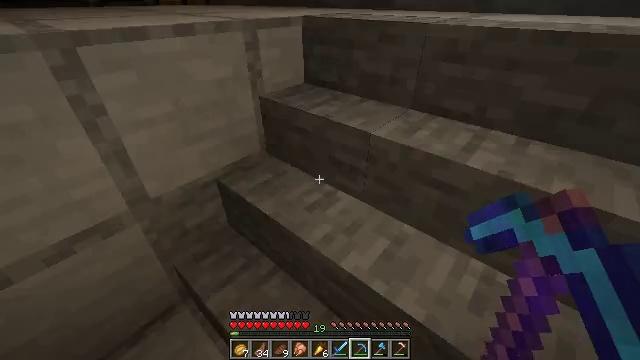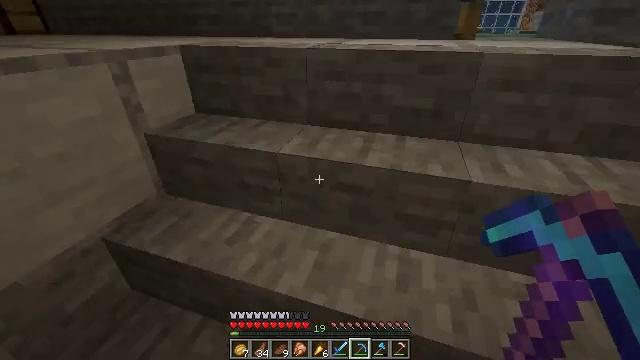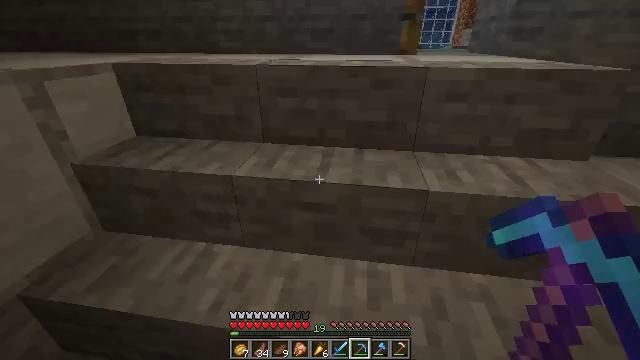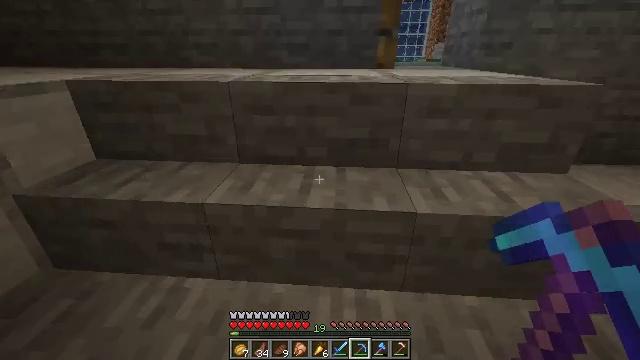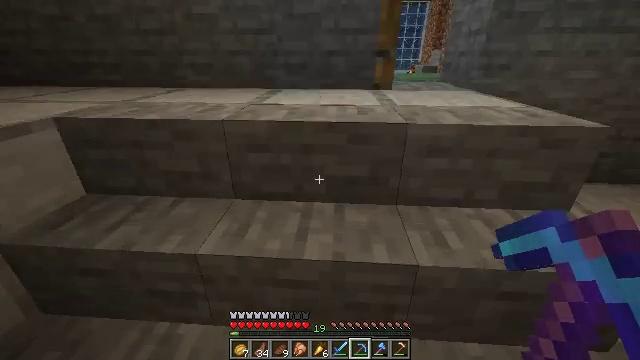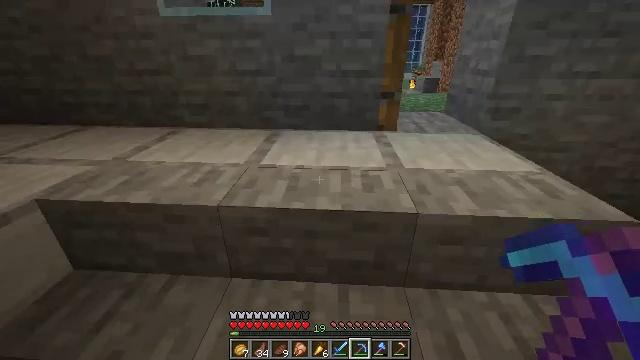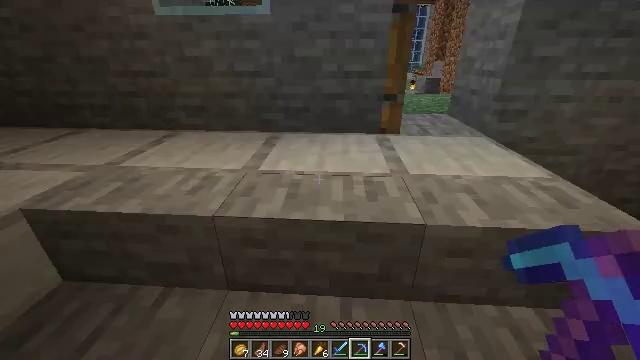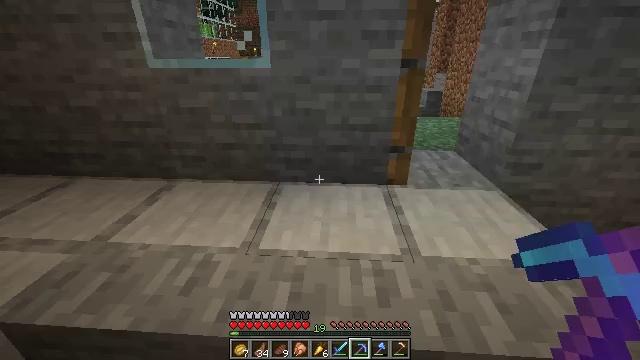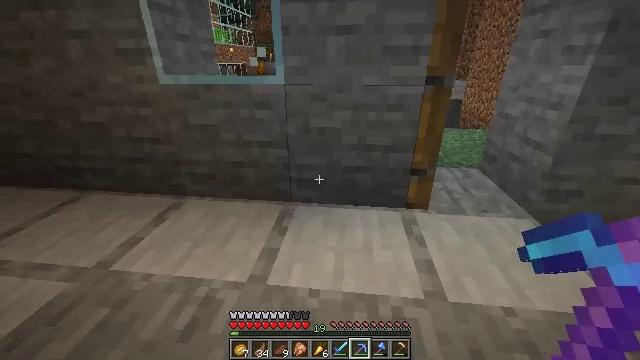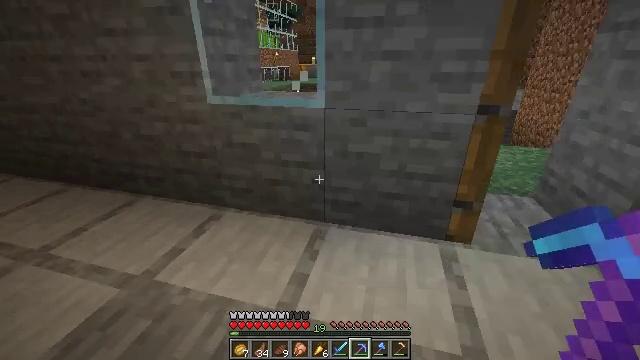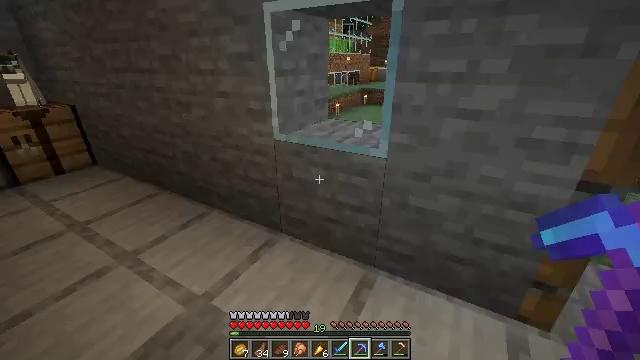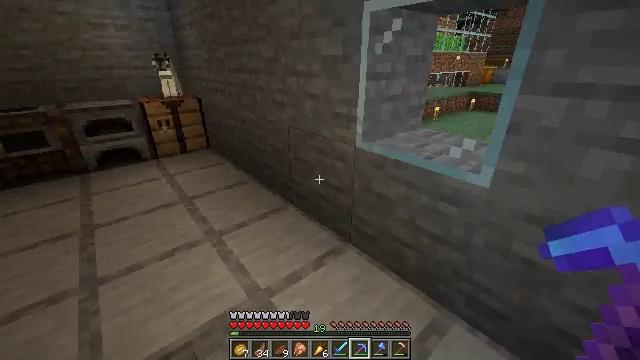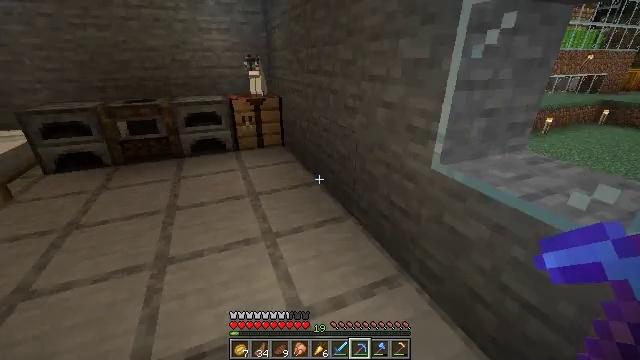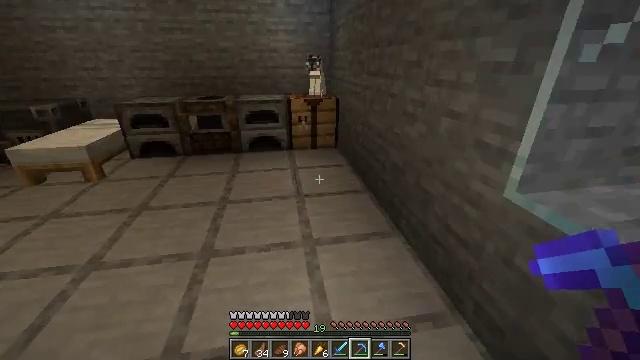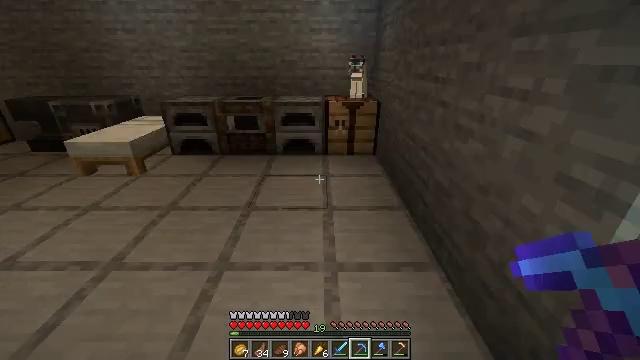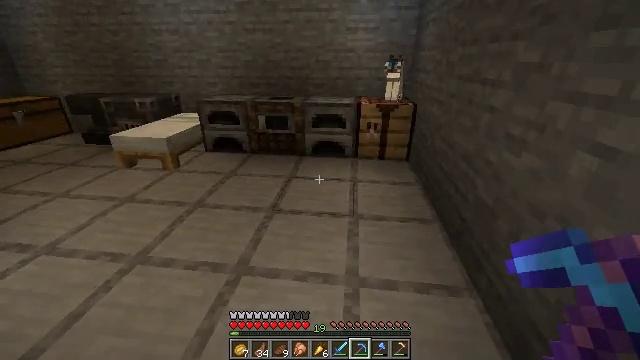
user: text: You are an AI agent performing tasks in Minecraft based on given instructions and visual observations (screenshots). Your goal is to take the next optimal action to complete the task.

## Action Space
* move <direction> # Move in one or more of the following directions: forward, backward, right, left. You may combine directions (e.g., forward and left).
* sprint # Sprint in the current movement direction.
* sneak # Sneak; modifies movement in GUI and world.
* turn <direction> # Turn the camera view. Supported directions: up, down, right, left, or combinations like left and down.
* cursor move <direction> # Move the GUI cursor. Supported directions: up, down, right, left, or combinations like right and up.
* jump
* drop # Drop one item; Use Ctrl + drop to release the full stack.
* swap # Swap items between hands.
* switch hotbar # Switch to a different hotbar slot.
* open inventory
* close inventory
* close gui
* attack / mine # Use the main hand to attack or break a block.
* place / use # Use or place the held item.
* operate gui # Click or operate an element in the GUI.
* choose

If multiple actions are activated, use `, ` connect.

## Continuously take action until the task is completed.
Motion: motion action
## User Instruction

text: Gather wheat by left-clicking on it.
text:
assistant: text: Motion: turn right and up
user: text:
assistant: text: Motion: move forward, turn right and up
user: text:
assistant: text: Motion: move forward, turn right and up
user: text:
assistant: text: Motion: move forward
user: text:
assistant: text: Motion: move forward
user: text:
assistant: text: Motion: move forward
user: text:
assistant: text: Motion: move forward
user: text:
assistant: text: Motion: move forward, turn left
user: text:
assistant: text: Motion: move forward, turn left
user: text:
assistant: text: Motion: move forward, turn left
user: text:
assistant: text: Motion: move forward, turn left
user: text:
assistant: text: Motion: move forward, turn left
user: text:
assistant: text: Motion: move forward, turn left
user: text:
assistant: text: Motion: move forward, turn left
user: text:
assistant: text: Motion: move forward, turn left
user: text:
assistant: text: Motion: move forward, sprint, turn left
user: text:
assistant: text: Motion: move forward, sprint, turn left
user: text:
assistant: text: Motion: move forward, sprint, turn left
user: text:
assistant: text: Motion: move forward, sprint, turn left
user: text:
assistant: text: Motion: move forward, turn left
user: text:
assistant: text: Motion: move forward, turn left
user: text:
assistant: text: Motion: move forward, turn left
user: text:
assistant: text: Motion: move forward, turn left
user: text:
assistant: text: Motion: move forward, turn left
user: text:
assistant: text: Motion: move forward, turn left
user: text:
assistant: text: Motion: move forward, turn left
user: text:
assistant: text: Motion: move forward, turn left
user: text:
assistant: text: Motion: move forward, turn left
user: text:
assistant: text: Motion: move forward
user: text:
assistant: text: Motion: move forward